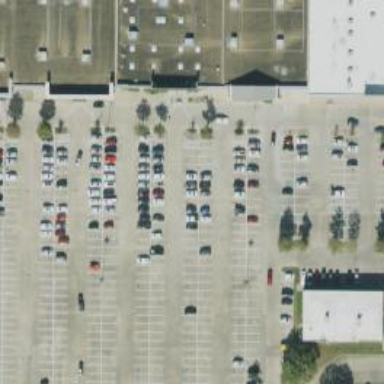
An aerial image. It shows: Parking space.